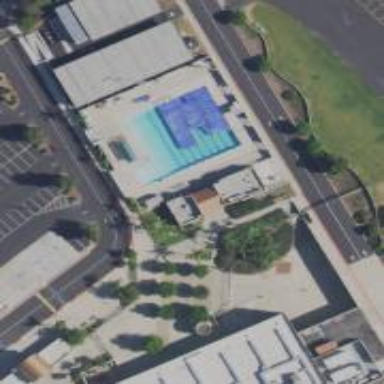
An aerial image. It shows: Sports centre specializing in swimming activities located in leisure land area.